Field crop: maize
Growth stage: 2
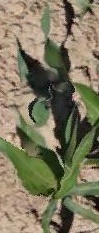
Species: maize